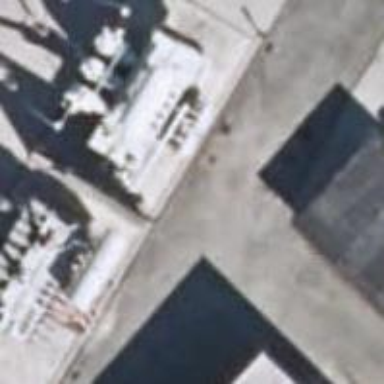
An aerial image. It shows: Transformer.